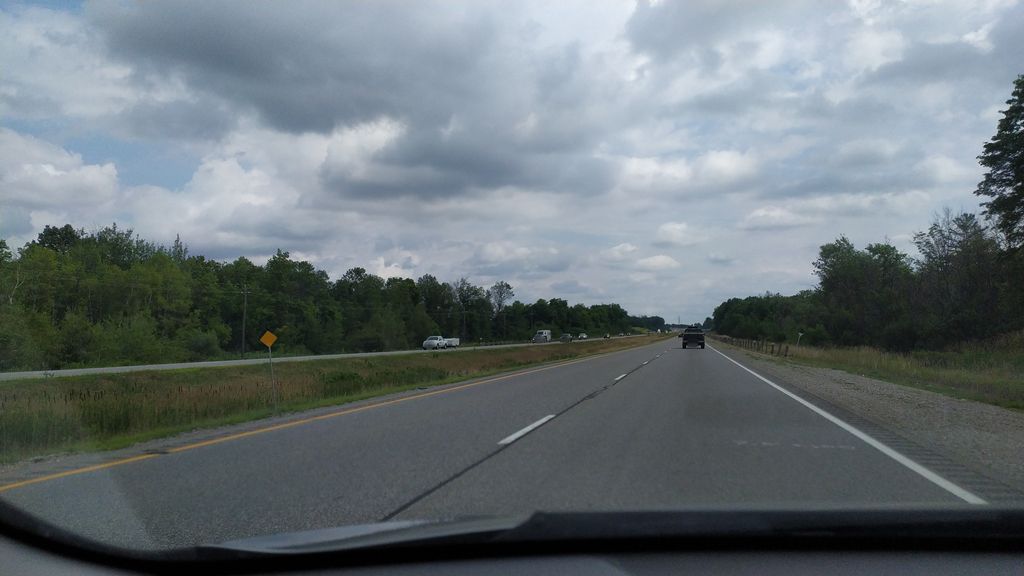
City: kitchener-waterloo